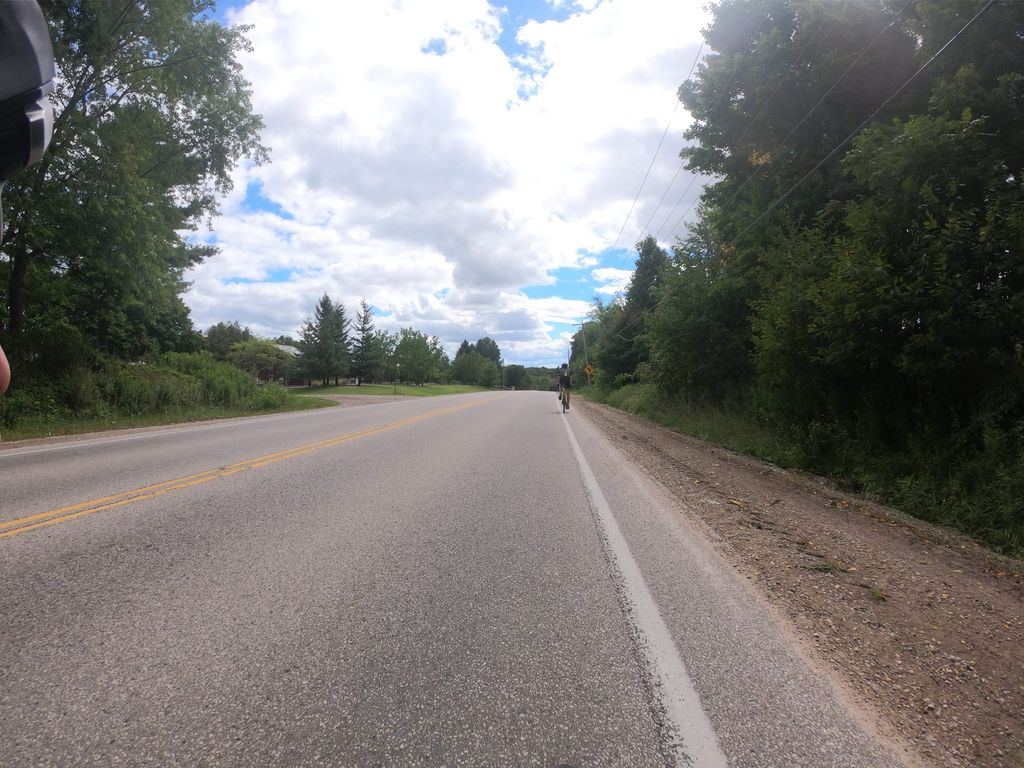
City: kitchener-waterloo